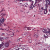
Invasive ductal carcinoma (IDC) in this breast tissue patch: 0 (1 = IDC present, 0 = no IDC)